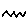
Label: zigzag